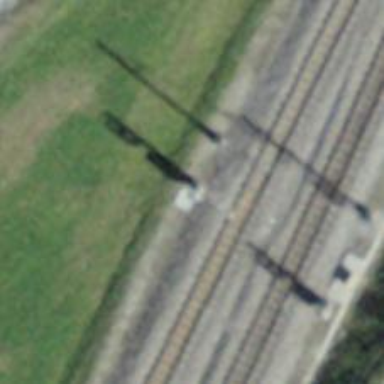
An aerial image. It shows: Railway signal.